Chest X-ray:
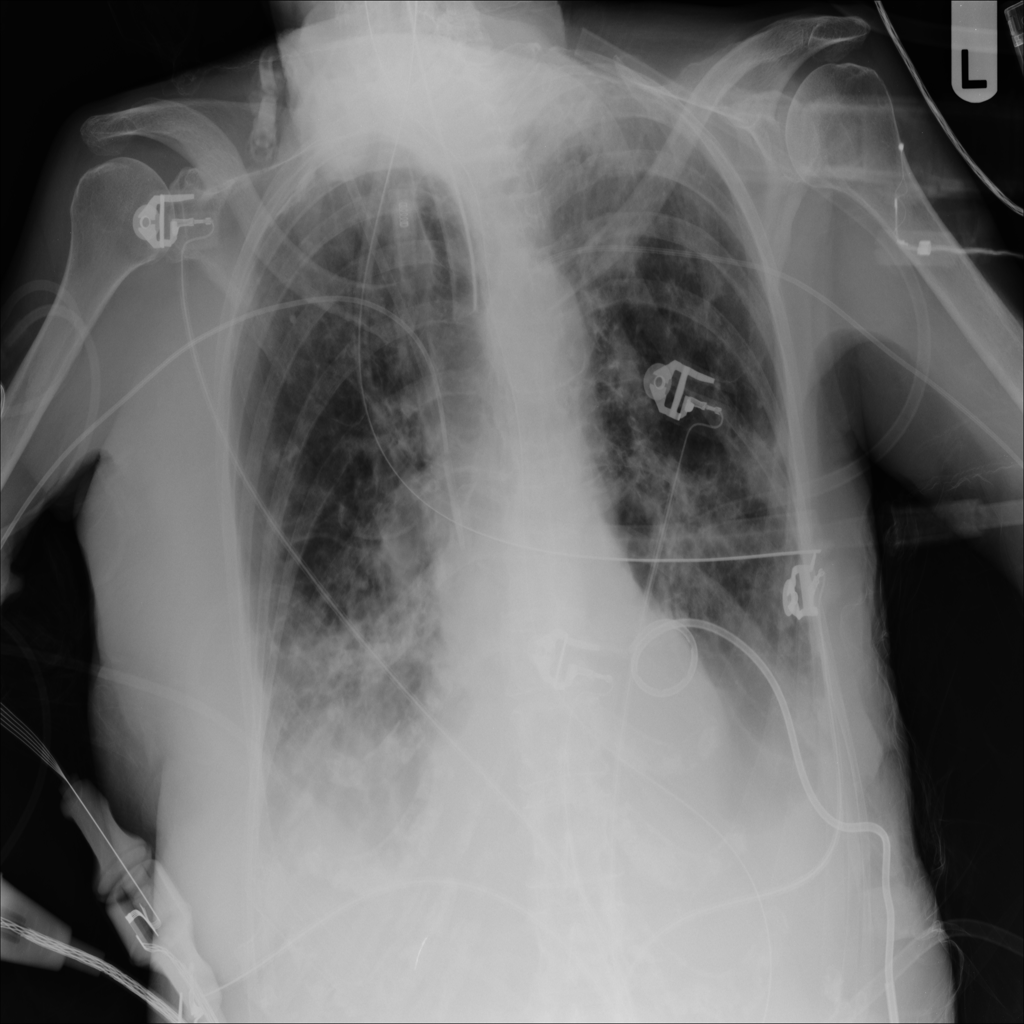
Findings: Consolidation, Effusion
No abnormal finding: no